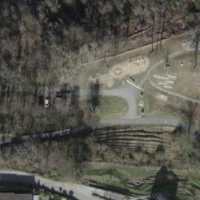
EUNIS habitat code: 44
Species observed at this site:
Leucojum vernum